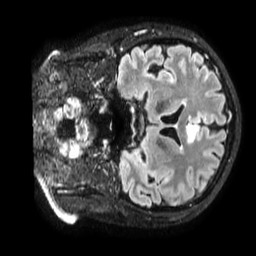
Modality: FLAIR
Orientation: coronal
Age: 44
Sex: male
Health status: ill
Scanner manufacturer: philips
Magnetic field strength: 3 T
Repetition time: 4.8 s
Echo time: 0.34 s